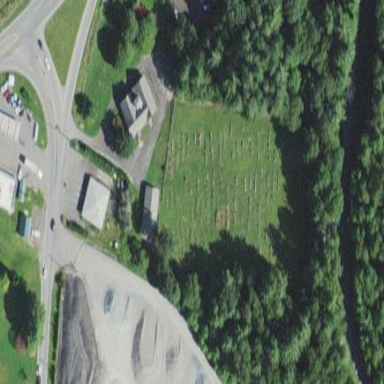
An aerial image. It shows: Graveyard.